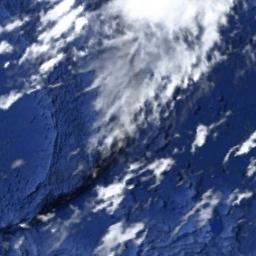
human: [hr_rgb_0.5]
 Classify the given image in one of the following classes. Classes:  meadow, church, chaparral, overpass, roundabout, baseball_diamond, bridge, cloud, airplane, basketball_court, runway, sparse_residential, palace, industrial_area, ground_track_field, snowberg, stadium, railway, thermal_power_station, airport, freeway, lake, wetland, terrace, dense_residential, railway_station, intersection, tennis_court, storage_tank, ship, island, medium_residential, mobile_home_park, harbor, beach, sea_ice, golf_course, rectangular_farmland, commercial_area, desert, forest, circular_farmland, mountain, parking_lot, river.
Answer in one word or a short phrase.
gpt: cloud